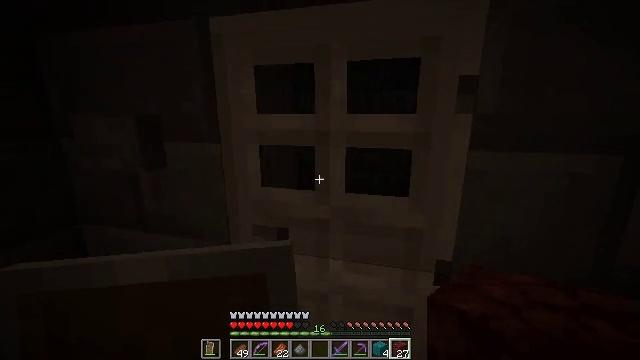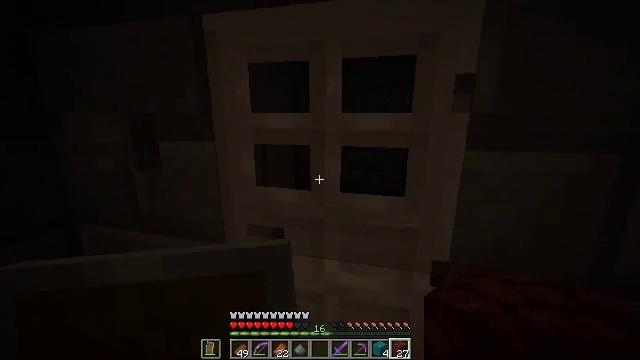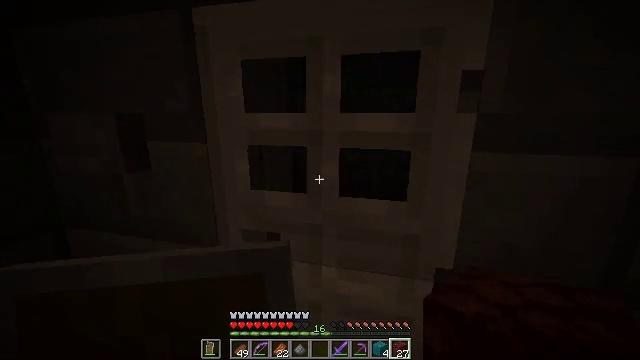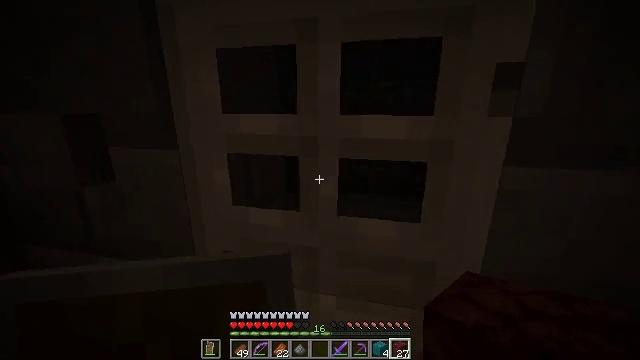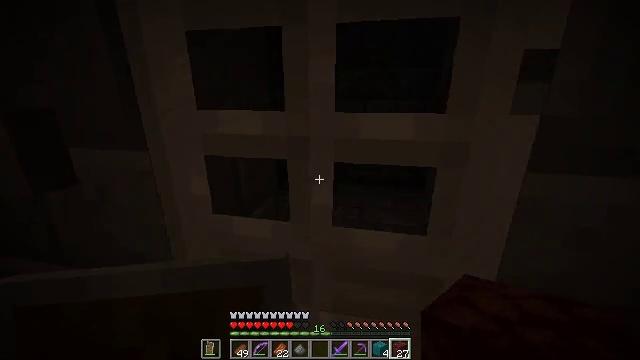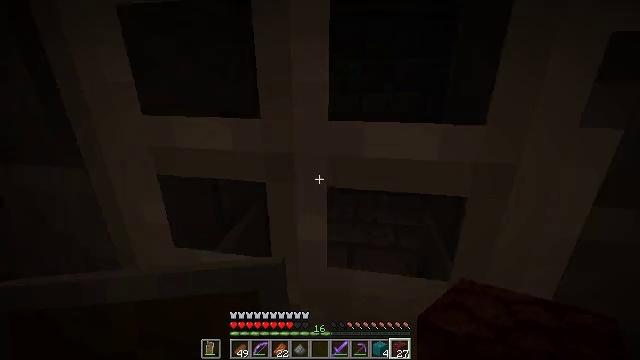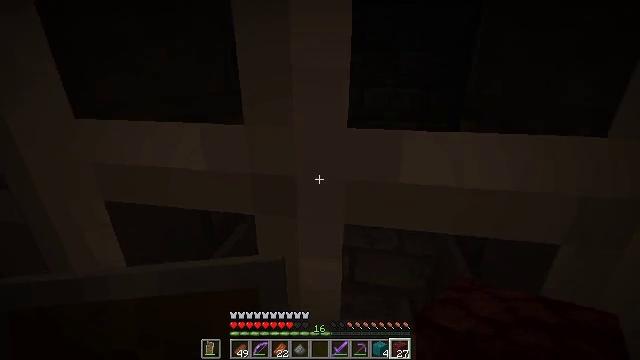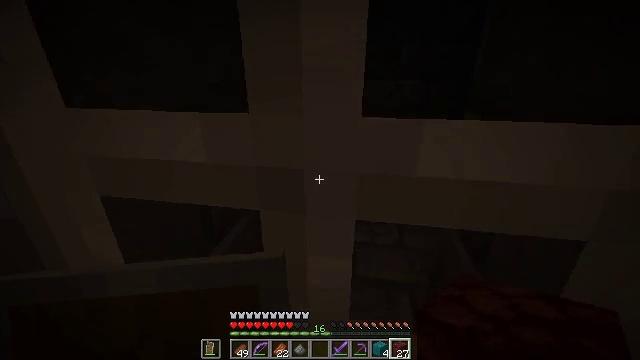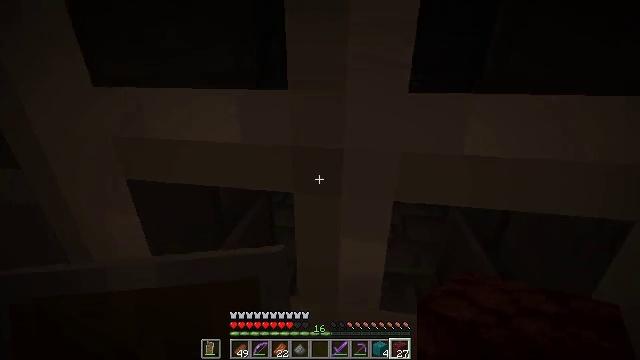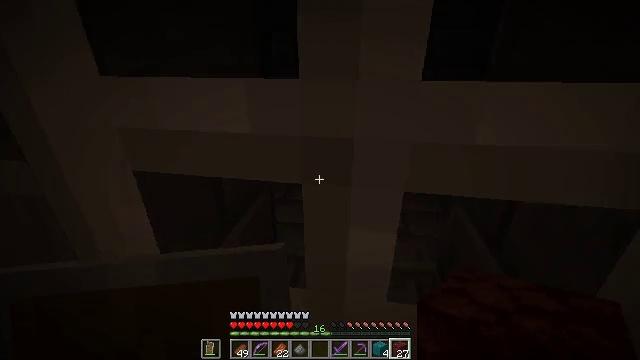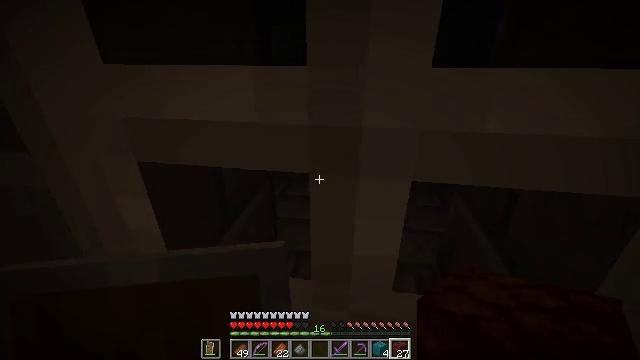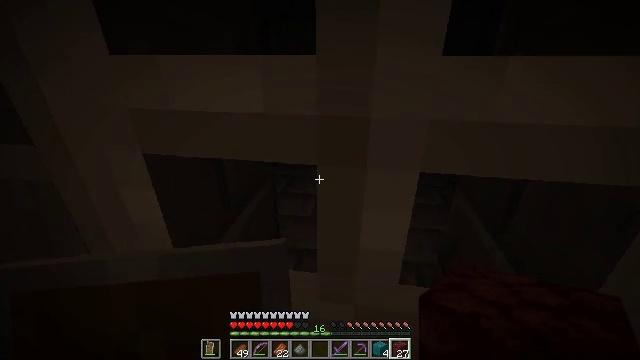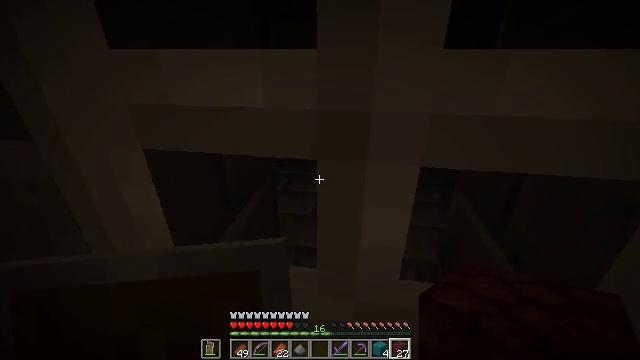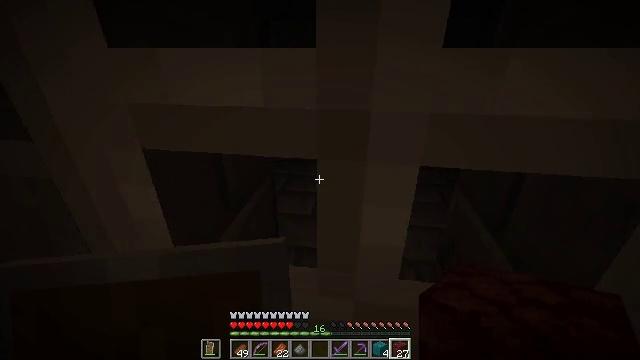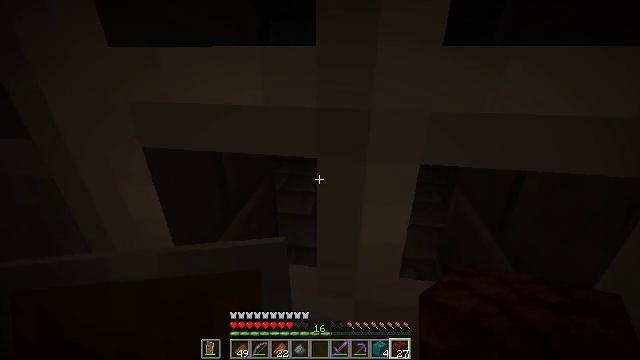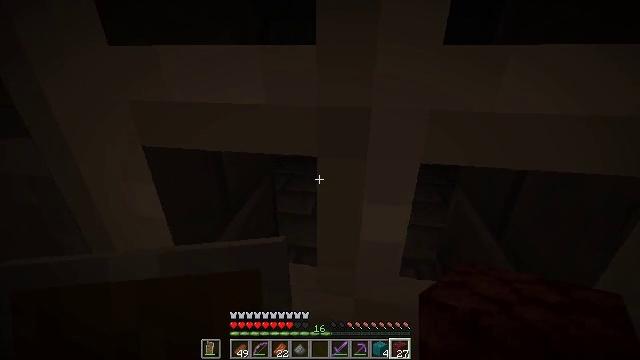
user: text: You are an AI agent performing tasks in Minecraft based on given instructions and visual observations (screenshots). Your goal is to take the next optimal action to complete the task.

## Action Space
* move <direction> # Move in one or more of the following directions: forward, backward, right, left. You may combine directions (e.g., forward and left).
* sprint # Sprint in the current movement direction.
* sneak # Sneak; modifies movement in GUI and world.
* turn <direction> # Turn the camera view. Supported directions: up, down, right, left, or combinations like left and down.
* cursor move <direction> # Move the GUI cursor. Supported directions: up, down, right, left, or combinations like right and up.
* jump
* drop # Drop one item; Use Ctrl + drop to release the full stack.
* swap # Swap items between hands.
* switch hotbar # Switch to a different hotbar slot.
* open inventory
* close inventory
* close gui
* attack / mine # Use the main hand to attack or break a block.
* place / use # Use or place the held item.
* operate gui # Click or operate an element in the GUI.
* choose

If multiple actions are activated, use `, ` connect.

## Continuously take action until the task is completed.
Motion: motion action
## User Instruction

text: Smash the iron door for recycling.
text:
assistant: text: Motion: no_op
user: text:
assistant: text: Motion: move forward
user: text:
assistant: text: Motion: move forward, turn right and down
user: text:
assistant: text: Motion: move forward, turn right and down
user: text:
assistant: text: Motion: move forward, turn right and down
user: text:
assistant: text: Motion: move forward
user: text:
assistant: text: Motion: move forward, turn down
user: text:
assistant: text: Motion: turn down
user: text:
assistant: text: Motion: no_op
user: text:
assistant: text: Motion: turn down
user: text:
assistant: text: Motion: no_op
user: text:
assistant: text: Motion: no_op
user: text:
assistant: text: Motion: no_op
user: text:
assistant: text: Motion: no_op
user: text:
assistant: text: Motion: no_op
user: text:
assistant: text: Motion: no_op
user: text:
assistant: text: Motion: no_op
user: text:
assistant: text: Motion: no_op
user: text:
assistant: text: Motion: no_op
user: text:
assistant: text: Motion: no_op
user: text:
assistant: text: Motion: no_op
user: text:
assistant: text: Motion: no_op
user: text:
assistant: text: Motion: no_op
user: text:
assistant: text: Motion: move back
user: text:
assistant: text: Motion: move back
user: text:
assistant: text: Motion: move back
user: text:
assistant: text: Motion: no_op
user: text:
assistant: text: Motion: no_op
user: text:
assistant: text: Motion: no_op
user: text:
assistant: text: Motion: no_op